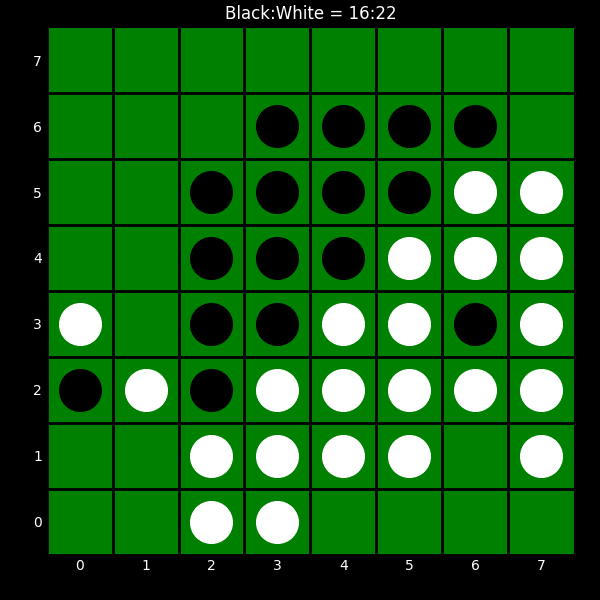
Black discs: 16
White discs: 22